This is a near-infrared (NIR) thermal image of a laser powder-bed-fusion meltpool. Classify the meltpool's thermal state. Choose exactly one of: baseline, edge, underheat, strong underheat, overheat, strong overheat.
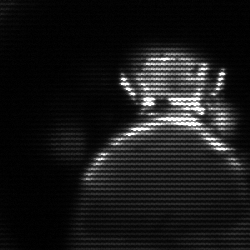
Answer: baseline